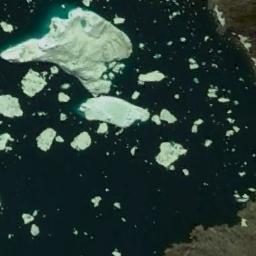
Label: sea_ice